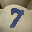
Label: 7